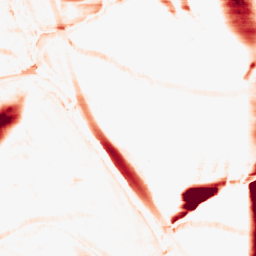
Category: morphological
Decomposition family: morphological_rect
Decomposition parameters: operation: opening
width: 50
height: 10
Upsampling method: bilinear
Upsampling parameters: scale: 2
Upsampling scale: 2